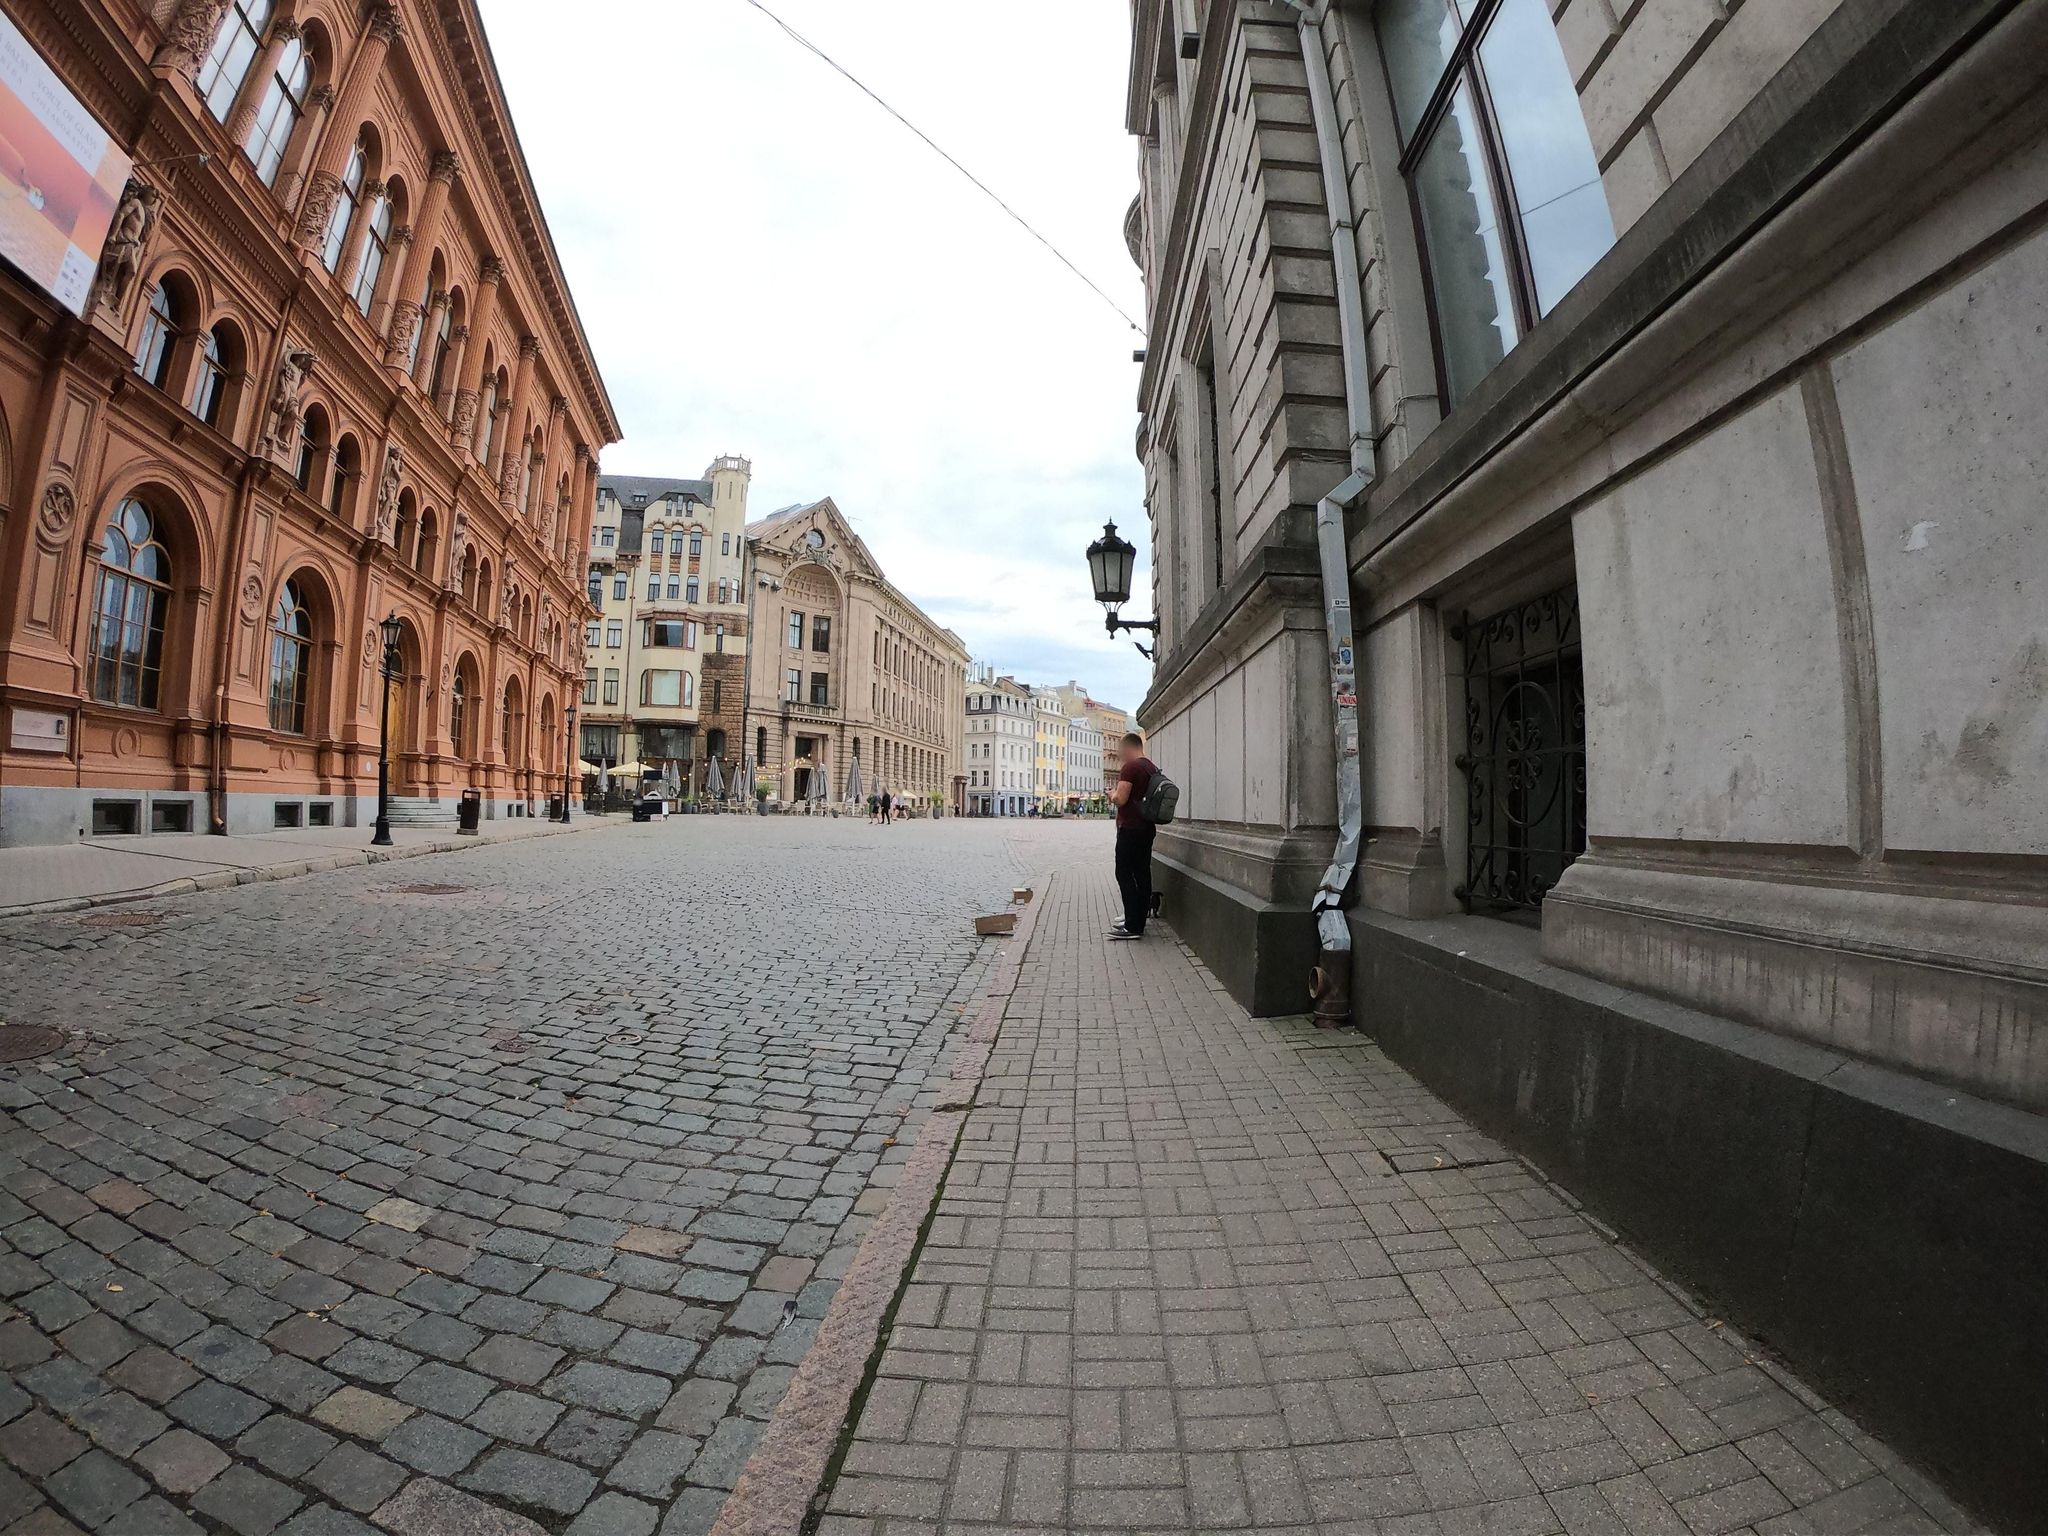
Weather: clear
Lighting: day
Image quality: good
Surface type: walking surface
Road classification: footway
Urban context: urban centre
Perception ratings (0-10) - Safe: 7.68, Lively: 9.63, Beautiful: 7.94, Boring: 3.78, Depressing: 2.2, Wealthy: 8.53